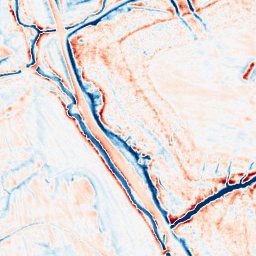
Category: edge_preserving
Decomposition family: anisotropic_diffusion
Decomposition parameters: iterations: 50
kappa: 50
gamma: 0.1
Upsampling method: cubic_mitchell
Upsampling parameters: scale: 2
Upsampling scale: 2